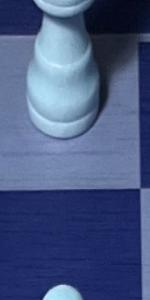
Label: Empty